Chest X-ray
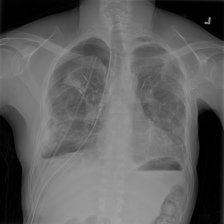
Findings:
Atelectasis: negative
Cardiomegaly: negative
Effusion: negative
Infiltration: negative
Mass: negative
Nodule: negative
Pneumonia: negative
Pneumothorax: negative
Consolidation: negative
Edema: negative
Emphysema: negative
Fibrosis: negative
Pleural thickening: negative
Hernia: negative